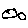
Label: fish